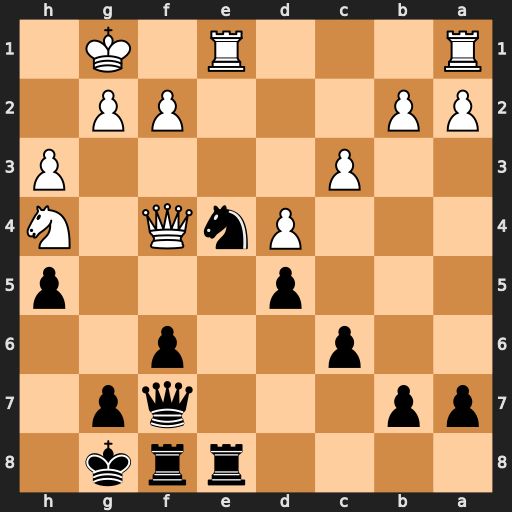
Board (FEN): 4rrk1/pp3qp1/2p2p2/3p3p/3PnQ1N/2P4P/PP3PP1/R3R1K1
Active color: b
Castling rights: -
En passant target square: -
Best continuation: g5 Qf5 gxh4